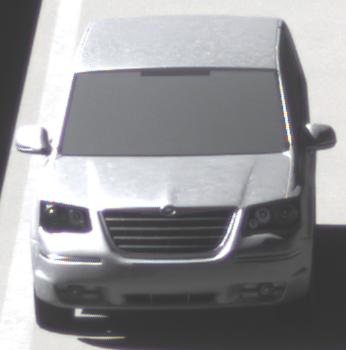
Make: Chrysler
Model: Grand Voyager 3.8
Detailed model: Grand Voyager
Model produced from: 2008/03
Model produced until: 2010/12
Doors: 5
Color: white
Road condition: dry road
Daytime: midday
Contrast: high contrast